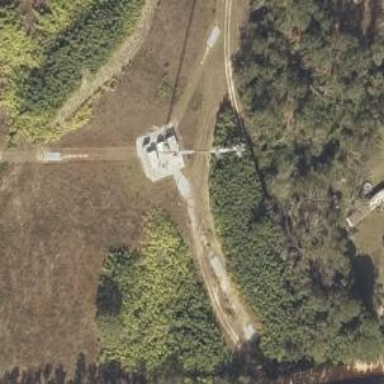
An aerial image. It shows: Man-made mast used for communication purposes.